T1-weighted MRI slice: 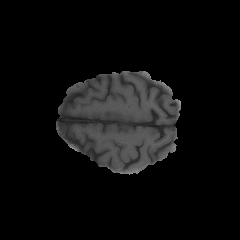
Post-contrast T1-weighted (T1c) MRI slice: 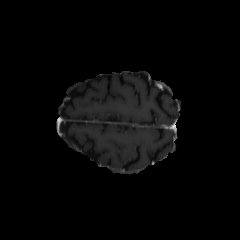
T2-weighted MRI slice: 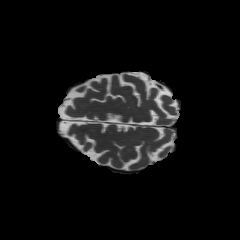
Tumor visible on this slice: no